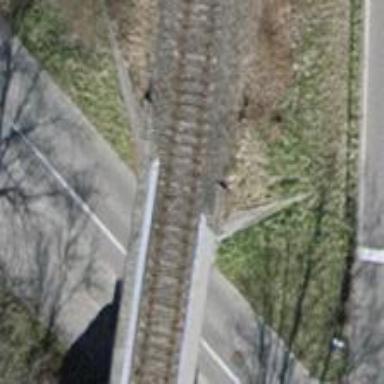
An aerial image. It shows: Preserved railway bridge with one track.